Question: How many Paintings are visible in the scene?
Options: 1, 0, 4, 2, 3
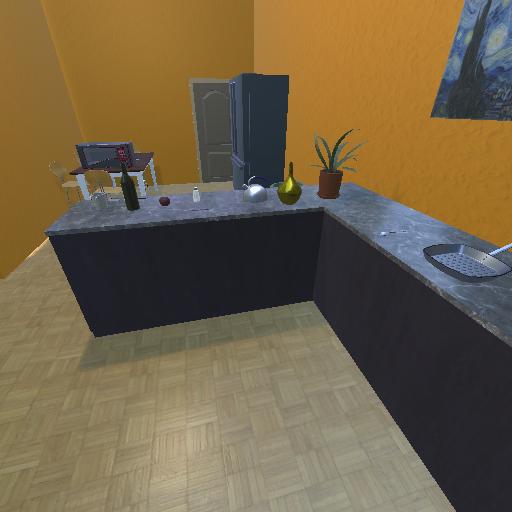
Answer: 1